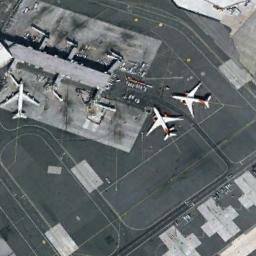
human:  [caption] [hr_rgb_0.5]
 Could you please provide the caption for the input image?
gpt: Three airplanes were parked  on the airport beside the building .

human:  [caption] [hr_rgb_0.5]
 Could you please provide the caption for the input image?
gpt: Three planes are around the terminal building .

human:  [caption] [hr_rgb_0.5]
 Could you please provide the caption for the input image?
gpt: Three planes parked in the dark gray clearing .

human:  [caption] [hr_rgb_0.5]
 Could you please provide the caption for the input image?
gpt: A plane parked next to the terminal and two other planes with the red mark beside .

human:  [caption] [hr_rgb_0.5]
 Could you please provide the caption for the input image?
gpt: Three planes were on the ground around the building .